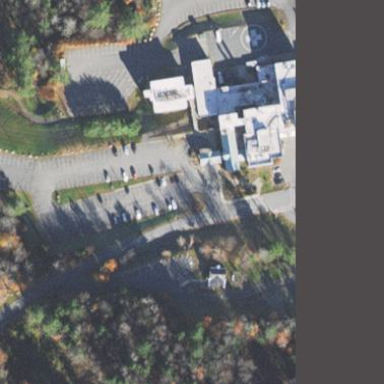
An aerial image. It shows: Healthcare facility identified as hospital.